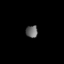
Tissue: lung
Cell type: Others
Senescence score: 0.1959
Nuclear area (px): 141
Mean DAPI intensity: 105.007